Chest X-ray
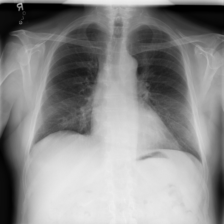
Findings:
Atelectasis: negative
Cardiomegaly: negative
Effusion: negative
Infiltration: negative
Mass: negative
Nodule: negative
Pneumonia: negative
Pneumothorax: negative
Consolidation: negative
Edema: negative
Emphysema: negative
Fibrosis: negative
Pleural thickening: negative
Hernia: negative